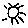
Label: sun